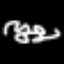
Label: squiggle